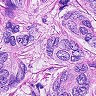
Metastatic tissue present: yes